Field crop: maize
Growth stage: 2
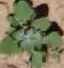
Species: chenopodium